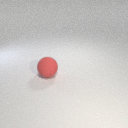
large red rubber sphere